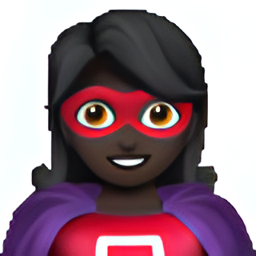
Name: superhero
Emoji: 🦸🏿
Group: People & Body
Sub-group: person-fantasy